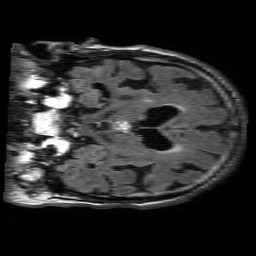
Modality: FLAIR
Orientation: coronal
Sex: male
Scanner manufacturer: philips
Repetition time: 11 s
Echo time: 0.125 s